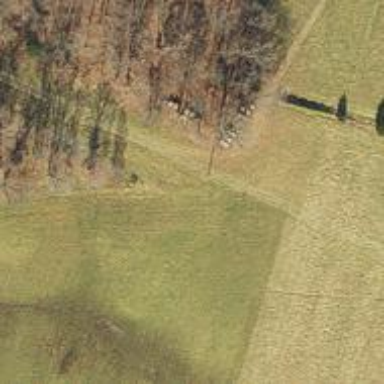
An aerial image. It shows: Power pole.